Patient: sex M, age 75
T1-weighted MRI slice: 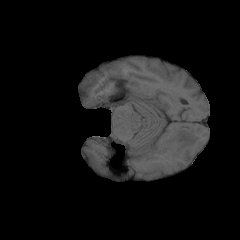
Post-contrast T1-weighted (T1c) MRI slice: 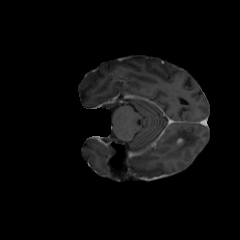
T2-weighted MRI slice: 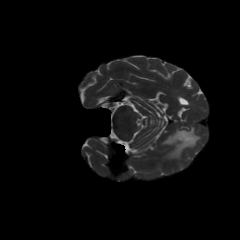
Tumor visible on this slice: yes
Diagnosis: Glioblastoma, IDH-wildtype
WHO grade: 4